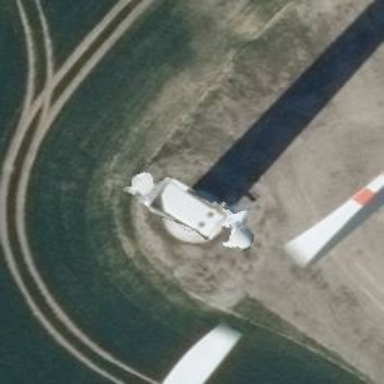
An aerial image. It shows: Wind generator with horizontal axis. The wind turbine is from Vestas.